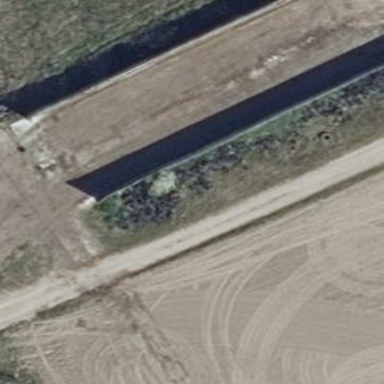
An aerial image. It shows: Bunker silo.